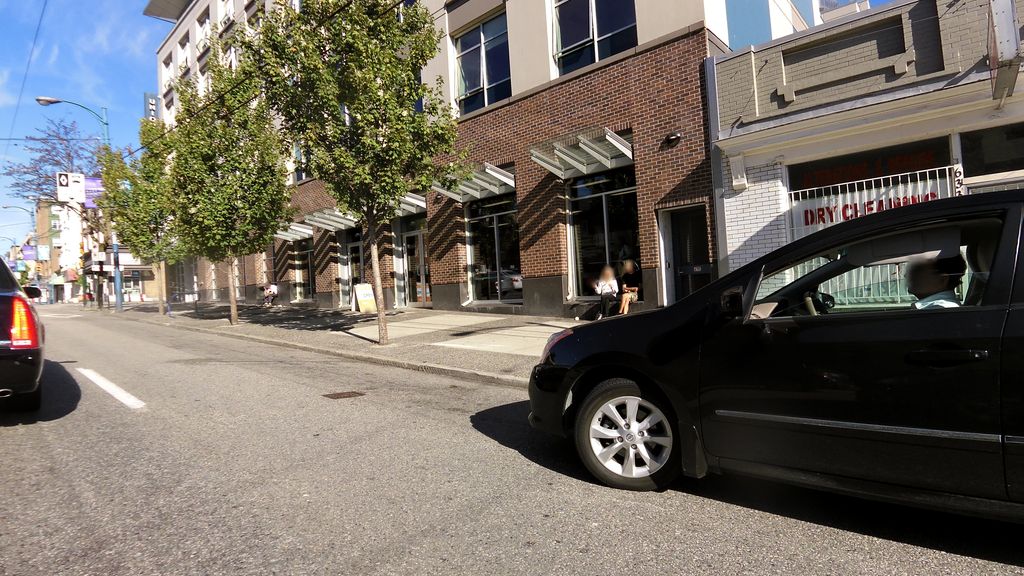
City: vancouver